Field crop: maize
Growth stage: 2
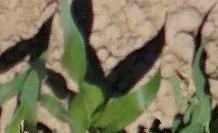
Species: maize